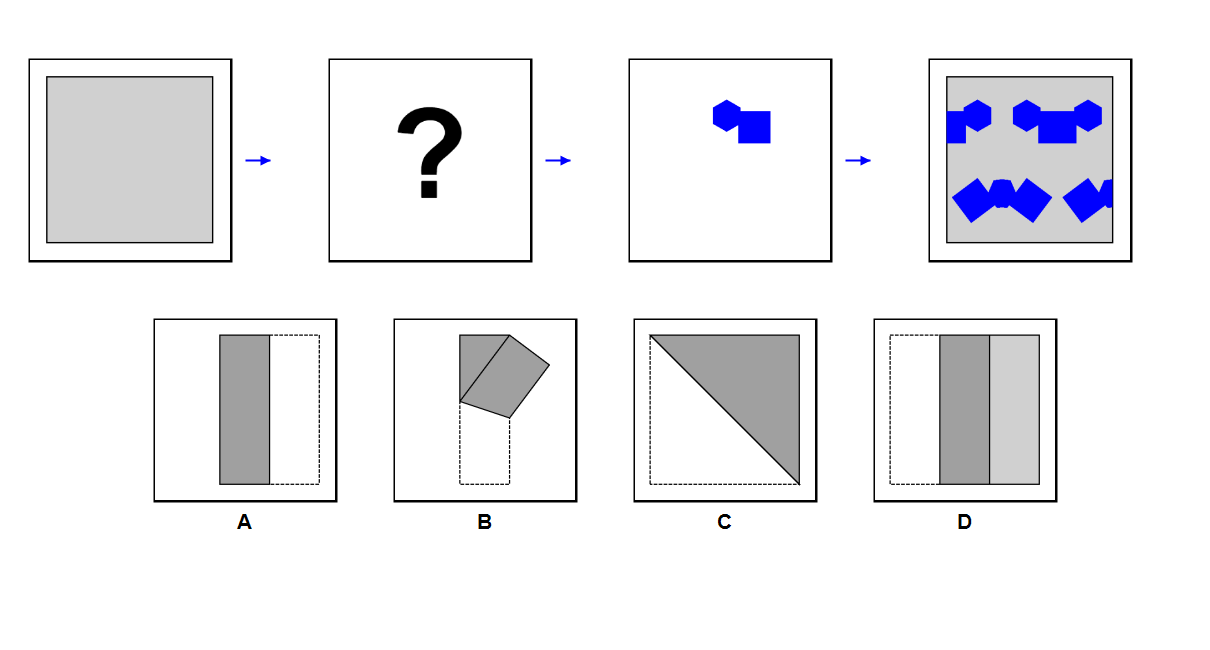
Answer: C